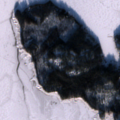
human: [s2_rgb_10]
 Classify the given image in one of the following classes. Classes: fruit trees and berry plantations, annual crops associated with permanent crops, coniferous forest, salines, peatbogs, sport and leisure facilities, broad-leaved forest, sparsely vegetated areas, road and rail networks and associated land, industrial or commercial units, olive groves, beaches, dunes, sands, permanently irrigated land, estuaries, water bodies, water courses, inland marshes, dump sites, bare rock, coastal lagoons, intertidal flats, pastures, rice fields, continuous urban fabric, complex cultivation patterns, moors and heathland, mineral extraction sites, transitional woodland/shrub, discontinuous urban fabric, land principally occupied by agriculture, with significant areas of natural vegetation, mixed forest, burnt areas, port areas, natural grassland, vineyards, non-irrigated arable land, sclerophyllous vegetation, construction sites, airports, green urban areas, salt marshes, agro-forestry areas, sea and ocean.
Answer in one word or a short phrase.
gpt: coniferous forest, transitional woodland/shrub, sea and ocean